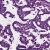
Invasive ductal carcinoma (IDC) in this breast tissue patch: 1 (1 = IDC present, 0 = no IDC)